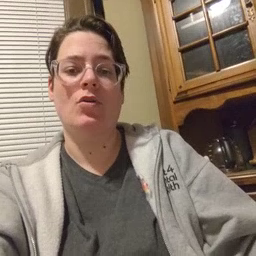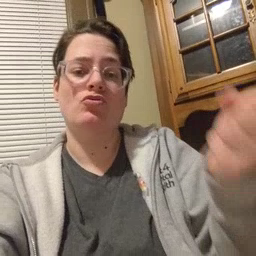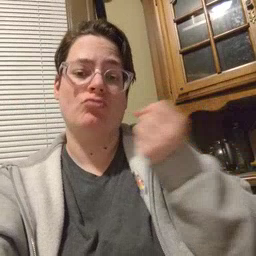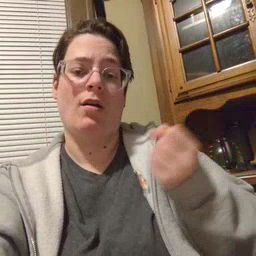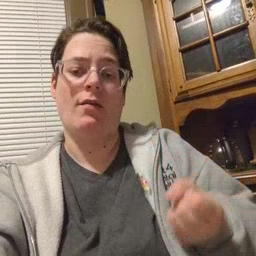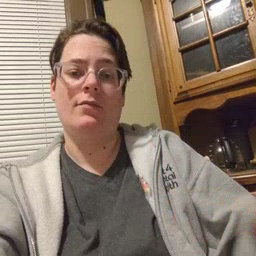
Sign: drawer